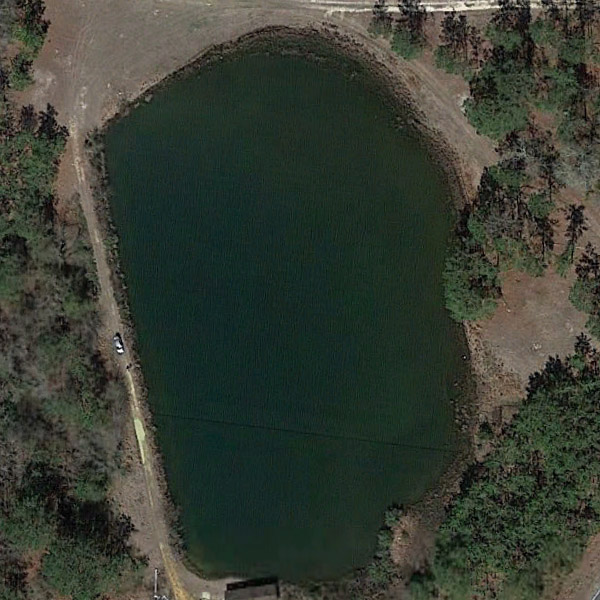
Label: Pond